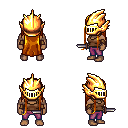
a pixel art fantasy rpg character, male body template, human, dark skin, brown pirate shirt, magenta pants, dark blonde extra-long hairstyle, gold helm, cloth bracers, dagger, four views (front, back, left, right), 2x2 character sprite sheet, small pixel art, hard edges, no anti-aliasing